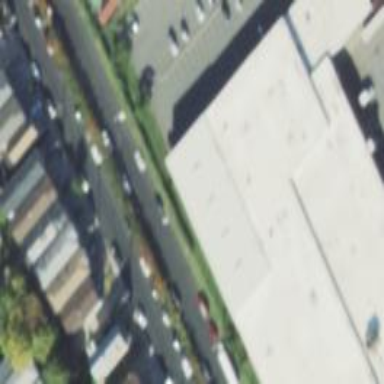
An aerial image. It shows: Warehouse building.